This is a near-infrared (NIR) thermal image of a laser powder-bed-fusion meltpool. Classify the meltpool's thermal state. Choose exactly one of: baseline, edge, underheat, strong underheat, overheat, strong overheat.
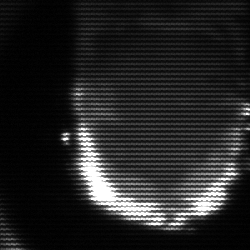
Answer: baseline